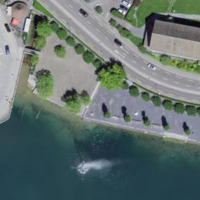
EUNIS habitat code: 14
Species observed at this site:
Chroicocephalus ridibundus
Sterna hirundo
Phalacrocorax carbo
Anas platyrhynchos